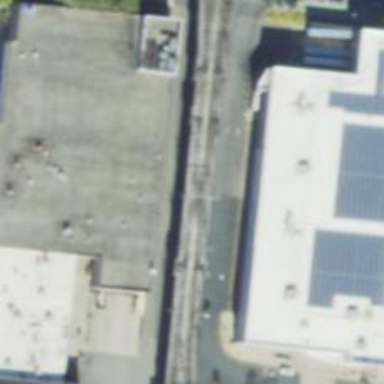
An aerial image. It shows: Bridge for light rail electrified with contact line.